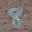
Label: 8